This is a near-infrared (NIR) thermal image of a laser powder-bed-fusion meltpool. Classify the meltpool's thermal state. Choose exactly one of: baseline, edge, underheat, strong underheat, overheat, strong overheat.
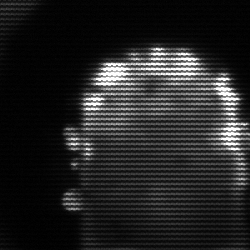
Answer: baseline